RGB frame:
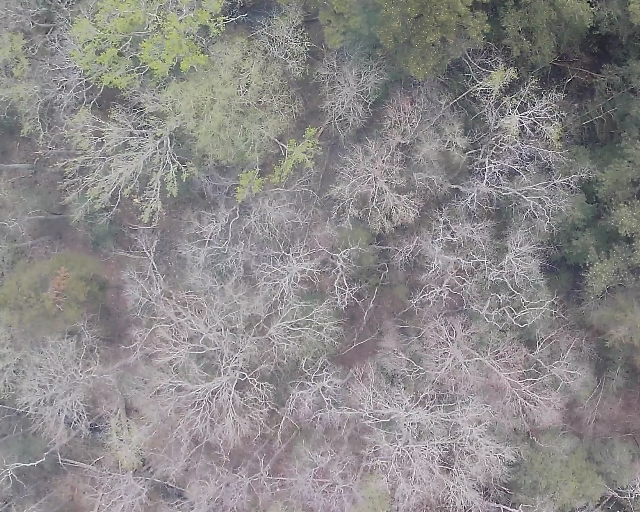
Thermal frame:
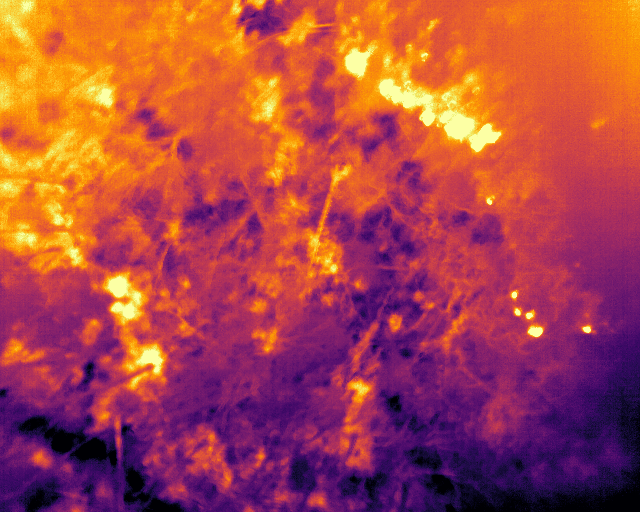
Captured: 2026-02-26 03:10:13
Pixels at or above 80 °C: 50 (fraction of frame: 0.0001526)